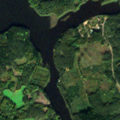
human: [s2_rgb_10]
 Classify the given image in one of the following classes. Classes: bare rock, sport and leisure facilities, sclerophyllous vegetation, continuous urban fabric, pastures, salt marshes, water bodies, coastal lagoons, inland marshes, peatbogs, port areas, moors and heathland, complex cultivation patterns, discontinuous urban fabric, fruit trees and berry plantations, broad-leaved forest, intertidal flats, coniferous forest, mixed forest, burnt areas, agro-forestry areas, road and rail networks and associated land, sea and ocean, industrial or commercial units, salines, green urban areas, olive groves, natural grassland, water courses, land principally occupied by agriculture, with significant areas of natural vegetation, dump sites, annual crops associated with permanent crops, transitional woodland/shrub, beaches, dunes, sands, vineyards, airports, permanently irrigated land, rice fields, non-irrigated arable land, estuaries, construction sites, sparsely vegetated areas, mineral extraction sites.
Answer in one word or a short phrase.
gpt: land principally occupied by agriculture, with significant areas of natural vegetation, broad-leaved forest, coniferous forest, mixed forest, water bodies